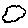
Label: cloud